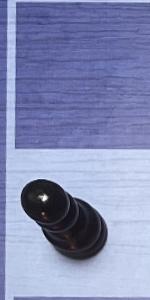
Label: Pawn_Black